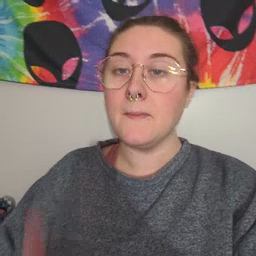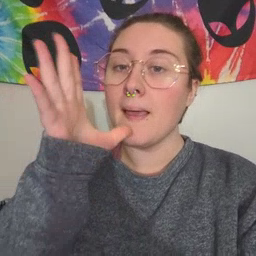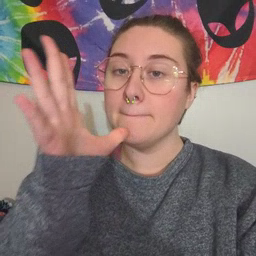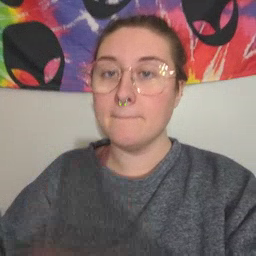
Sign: mom